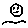
Label: moon